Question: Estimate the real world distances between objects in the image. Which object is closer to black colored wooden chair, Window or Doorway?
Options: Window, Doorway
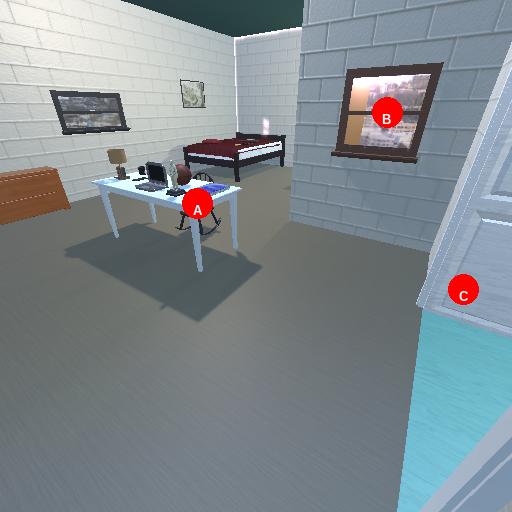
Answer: Window